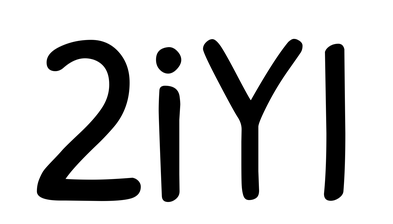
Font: PatrickHand-Regular